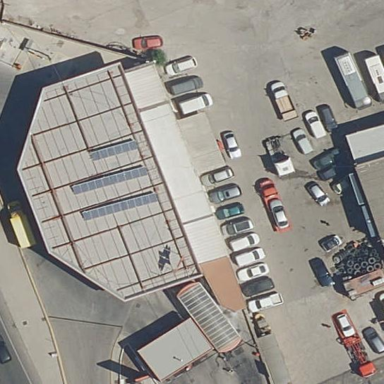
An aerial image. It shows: Roofed fuel facility.